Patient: sex F, age 73
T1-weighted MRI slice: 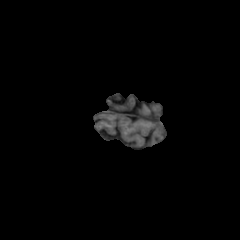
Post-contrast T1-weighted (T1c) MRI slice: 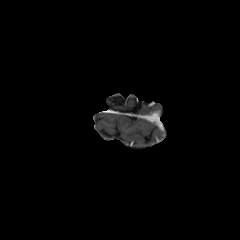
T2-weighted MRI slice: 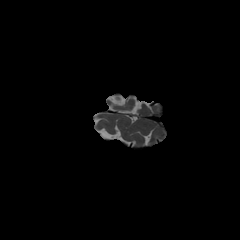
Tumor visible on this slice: no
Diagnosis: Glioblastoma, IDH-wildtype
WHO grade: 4